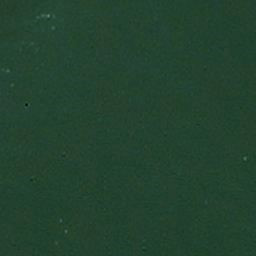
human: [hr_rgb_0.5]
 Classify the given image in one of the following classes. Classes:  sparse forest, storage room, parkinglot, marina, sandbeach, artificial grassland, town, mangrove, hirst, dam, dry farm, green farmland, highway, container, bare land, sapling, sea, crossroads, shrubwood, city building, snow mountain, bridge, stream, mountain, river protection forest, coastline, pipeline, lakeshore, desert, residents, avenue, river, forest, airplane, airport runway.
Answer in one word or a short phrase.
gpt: sea